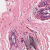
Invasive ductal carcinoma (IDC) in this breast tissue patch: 0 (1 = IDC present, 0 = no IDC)